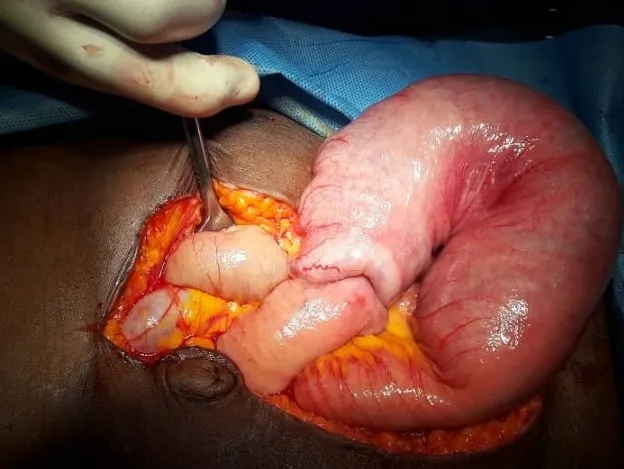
Showing the dilated proximal jejunum, intussusception and collapsed distal bowel.
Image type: medical_photograph (other_medical_photograph)